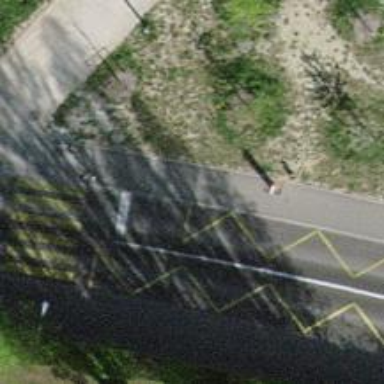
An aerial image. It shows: Asphalt sidewalk with platform for public transport. The platform has shelter.